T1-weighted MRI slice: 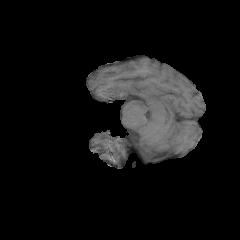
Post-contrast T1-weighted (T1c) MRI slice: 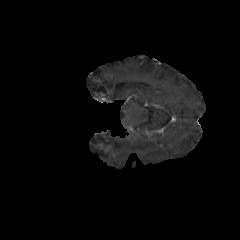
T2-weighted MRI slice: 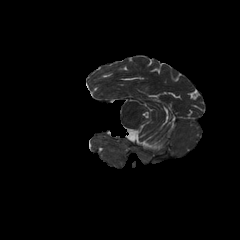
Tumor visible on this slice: no